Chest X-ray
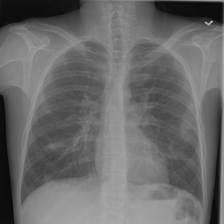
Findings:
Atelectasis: negative
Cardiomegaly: negative
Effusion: negative
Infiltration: negative
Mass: negative
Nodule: negative
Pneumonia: negative
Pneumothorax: negative
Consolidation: negative
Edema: negative
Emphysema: negative
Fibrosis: negative
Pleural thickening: negative
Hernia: negative